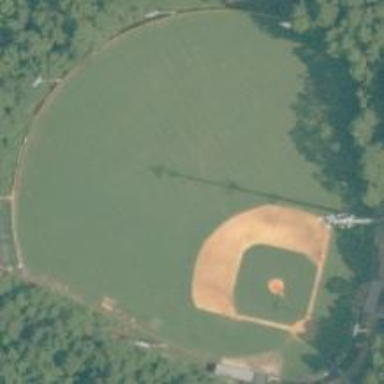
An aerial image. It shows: Baseball pitch for leisure and sports activities.